Interaction volume radius: 10 \u00c5
Interaction volume height: 15 \u00c5
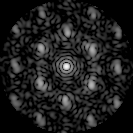
Disorder parameter: 0.5242